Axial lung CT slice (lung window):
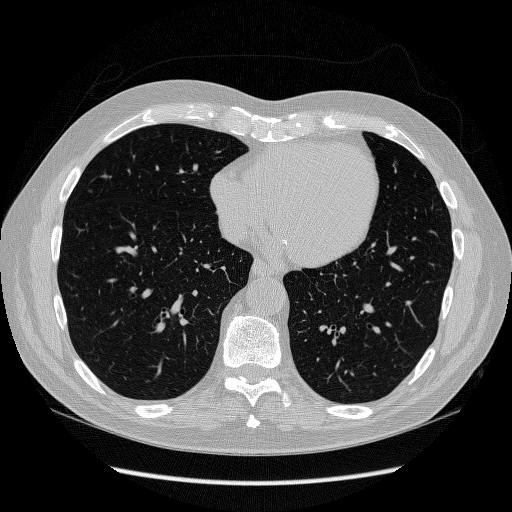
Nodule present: no